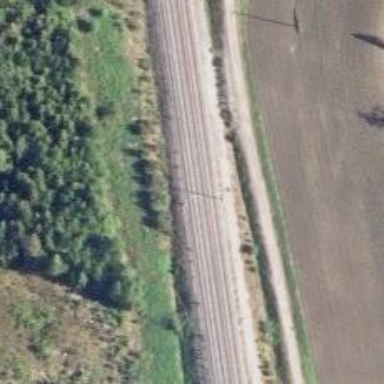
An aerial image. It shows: Railway with continuous electrified contact lines.